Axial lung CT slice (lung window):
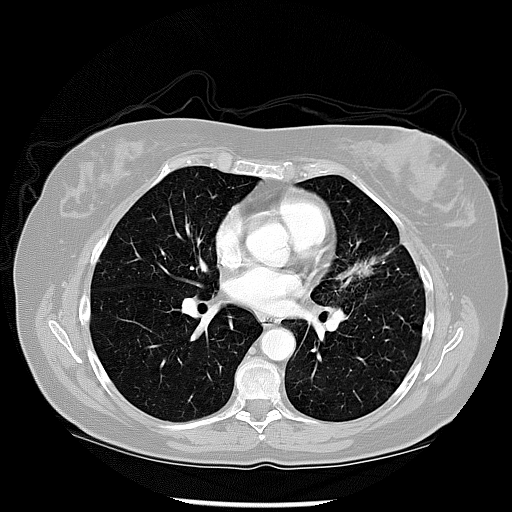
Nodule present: yes
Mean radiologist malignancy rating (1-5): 5